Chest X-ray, PA view. Patient: 40 years old, sex M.
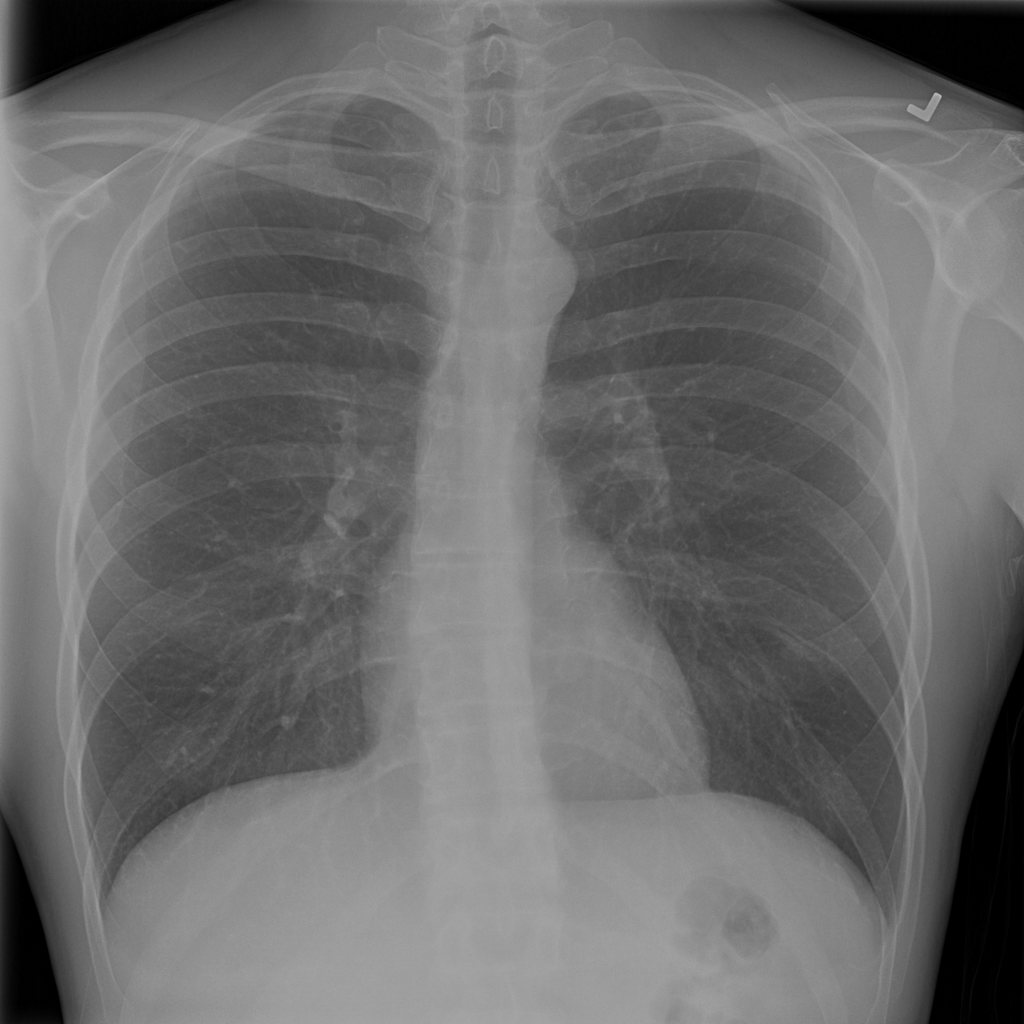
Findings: No Finding